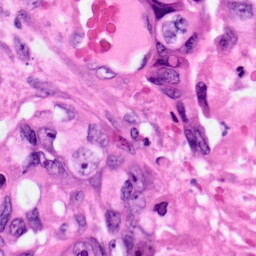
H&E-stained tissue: Pancreatic